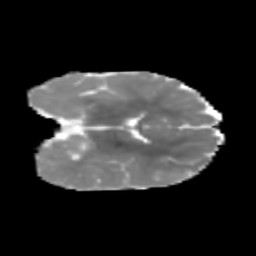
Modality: MD
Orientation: coronal
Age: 6
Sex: male
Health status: healthy